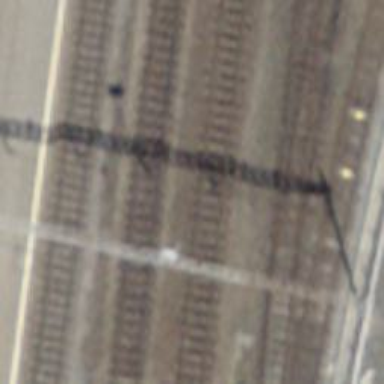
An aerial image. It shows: Single-track electrified railway siding with contact line for service.